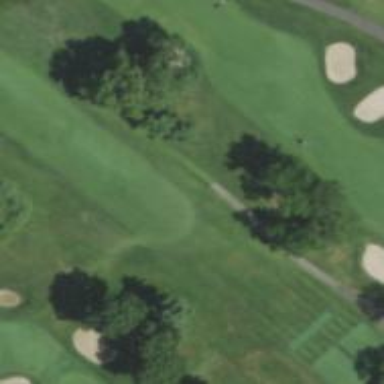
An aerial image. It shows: Pathway for golfing.